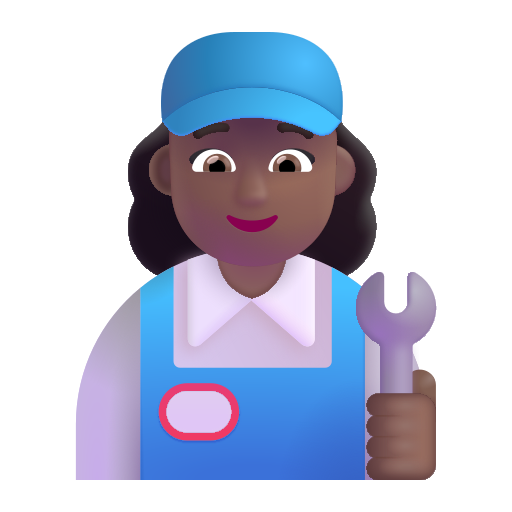
woman mechanic color  dark